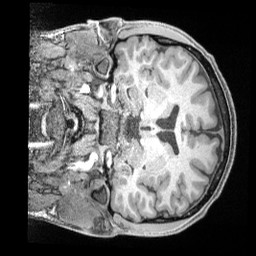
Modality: T1w
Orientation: coronal
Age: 32
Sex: male
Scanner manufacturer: siemens
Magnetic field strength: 3 T
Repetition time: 2 s
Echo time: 0.00211 s